Interaction volume radius: 10 \u00c5
Interaction volume height: 15 \u00c5
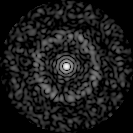
Disorder parameter: 0.8395